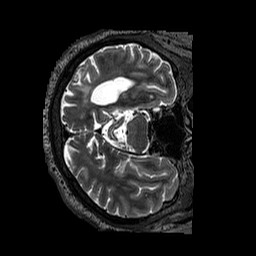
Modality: T2w
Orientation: axial
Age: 64
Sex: male
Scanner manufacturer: siemens
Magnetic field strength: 3 T
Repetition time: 3.2 s
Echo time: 0.567 s